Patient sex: M
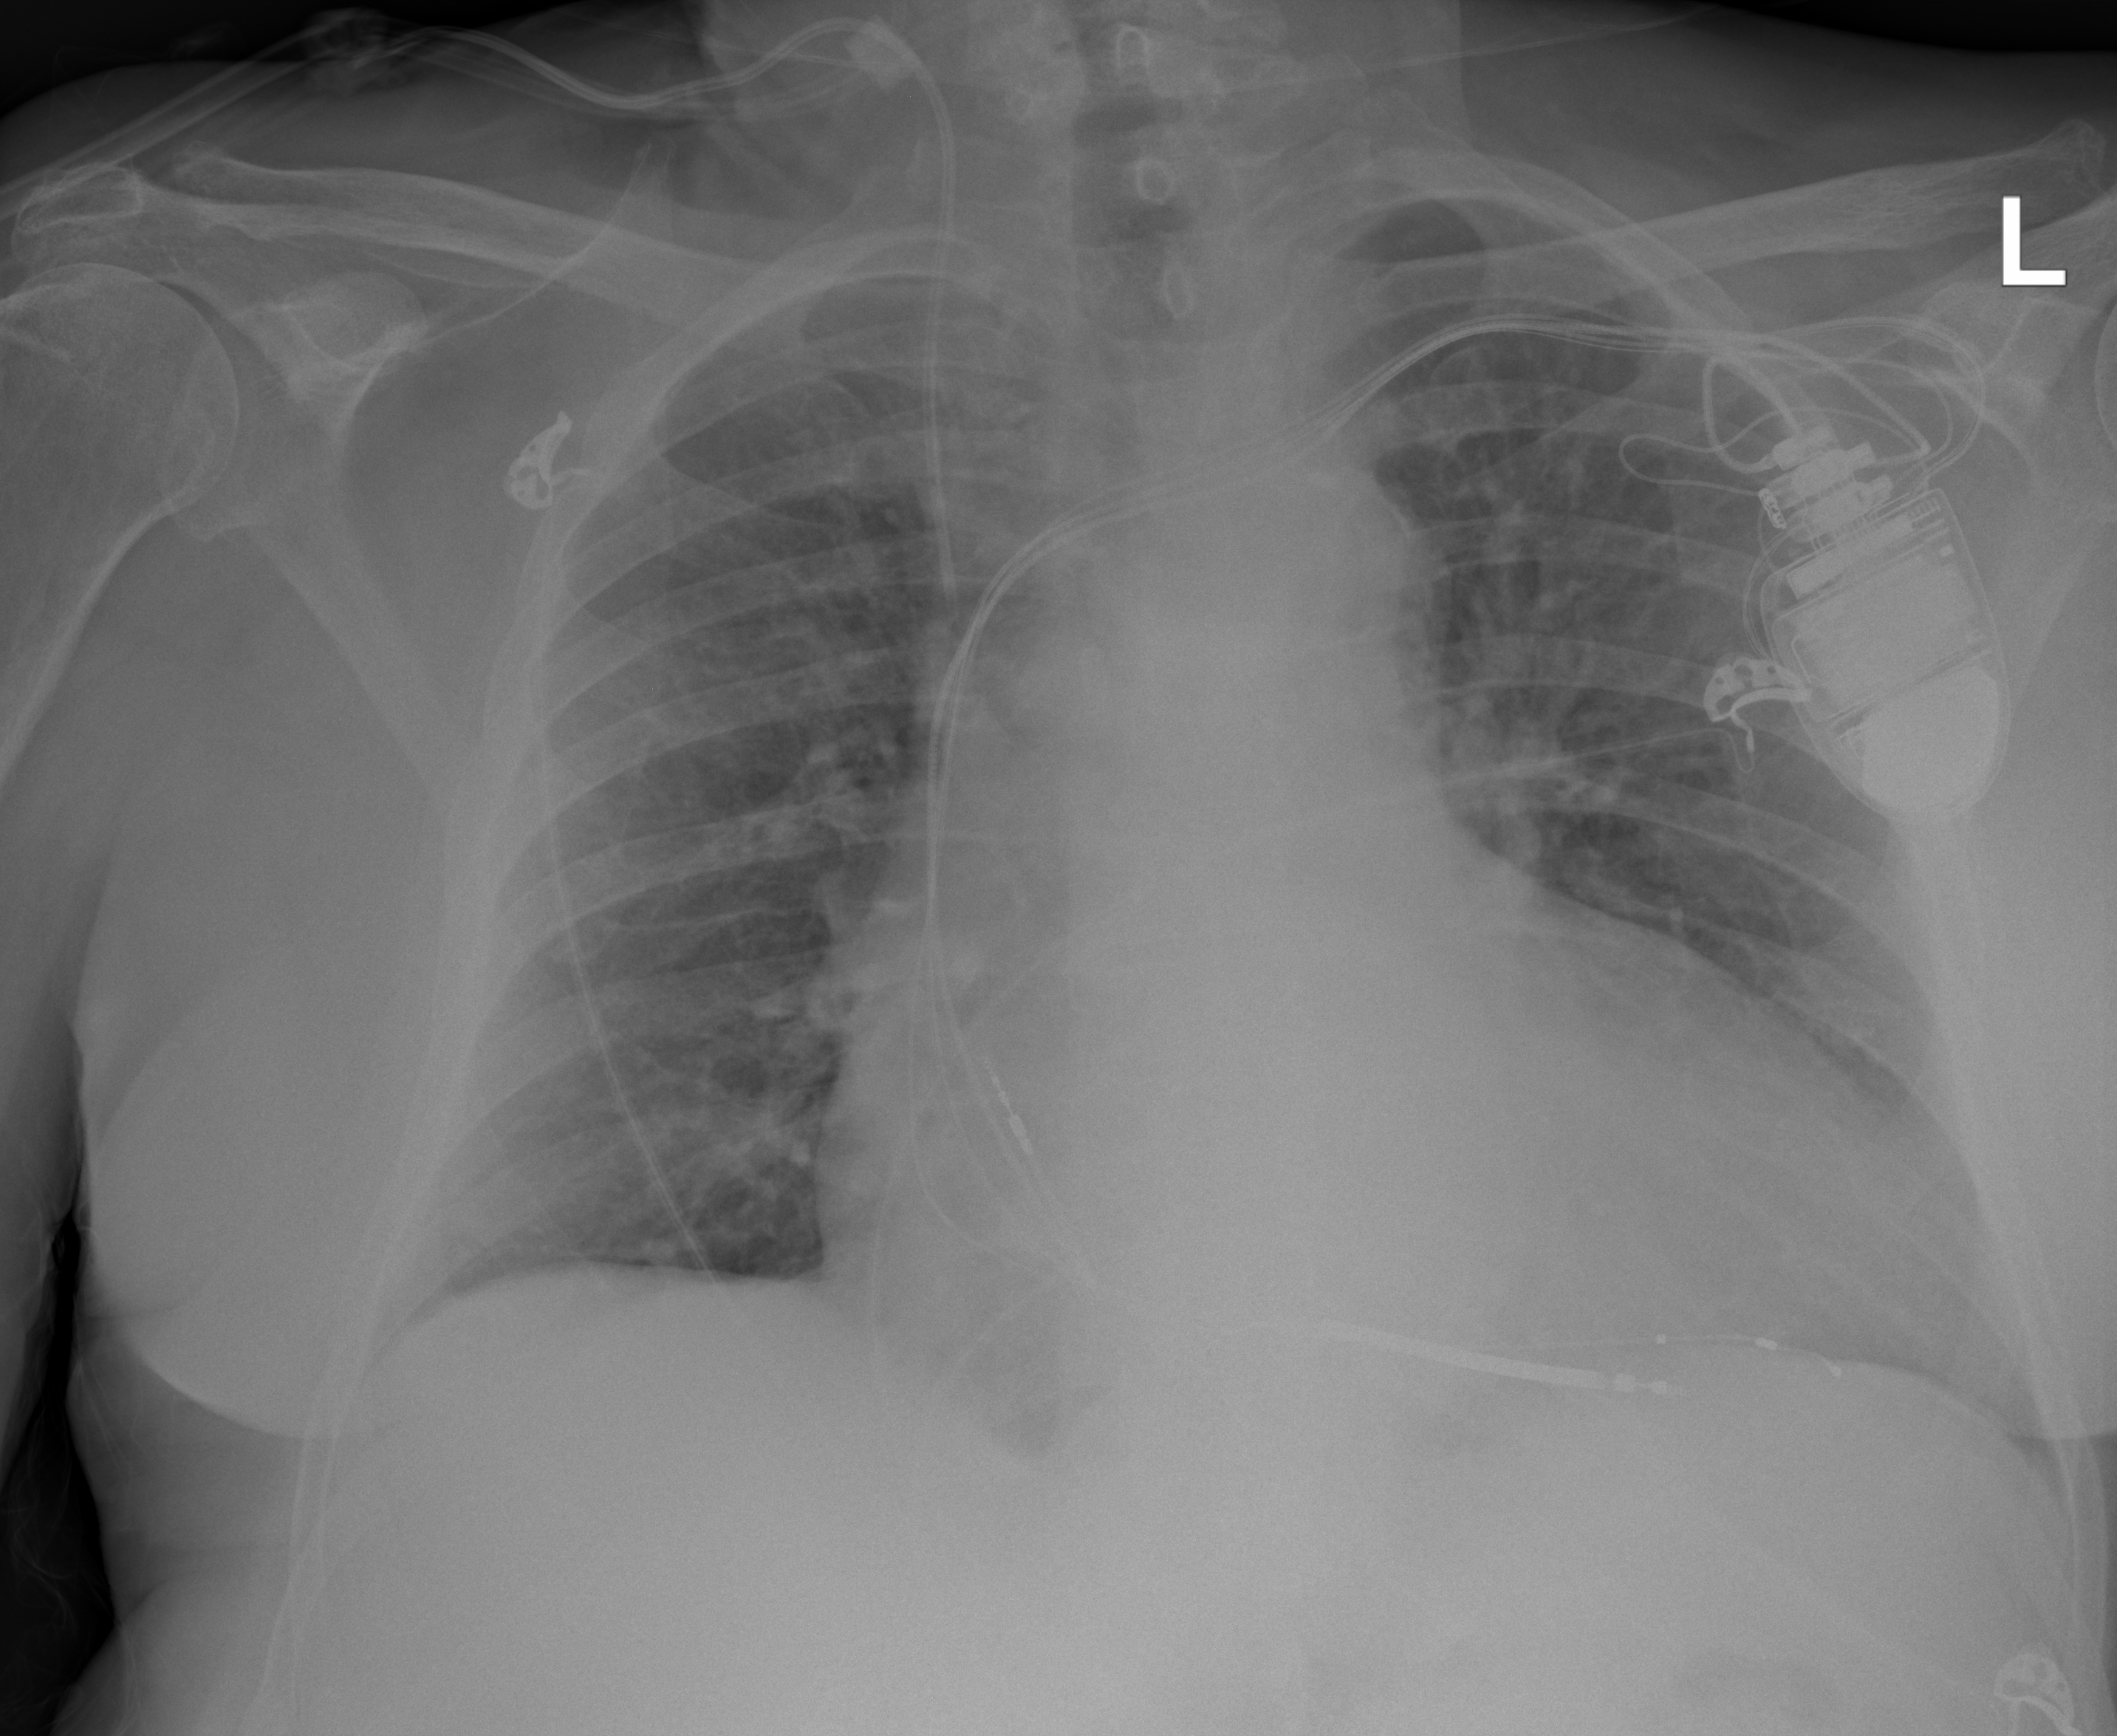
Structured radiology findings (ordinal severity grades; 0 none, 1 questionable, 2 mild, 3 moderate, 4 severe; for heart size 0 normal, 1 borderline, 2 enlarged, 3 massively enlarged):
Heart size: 2
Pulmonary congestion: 2
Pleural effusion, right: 0
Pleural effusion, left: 0
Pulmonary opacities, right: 0
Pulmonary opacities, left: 0
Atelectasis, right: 2
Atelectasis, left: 2